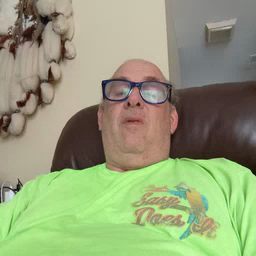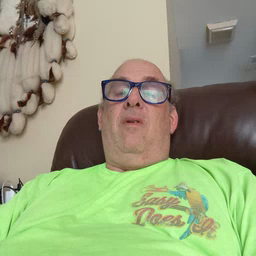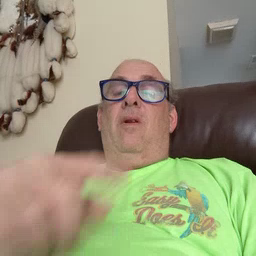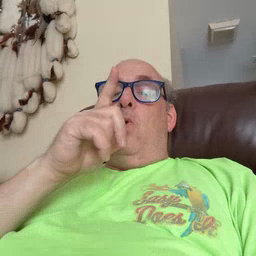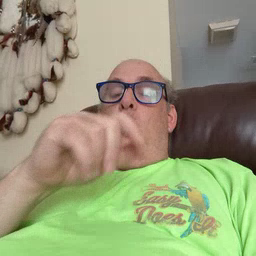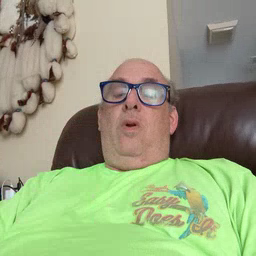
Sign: who